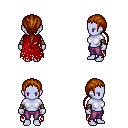
a pixel art fantasy rpg character, female body template, dark elf, purple skin, red tattered cape, magenta pants, brunette ponytail hairstyle, leather bracers, four views (front, back, left, right), 2x2 character sprite sheet, small pixel art, hard edges, no anti-aliasing